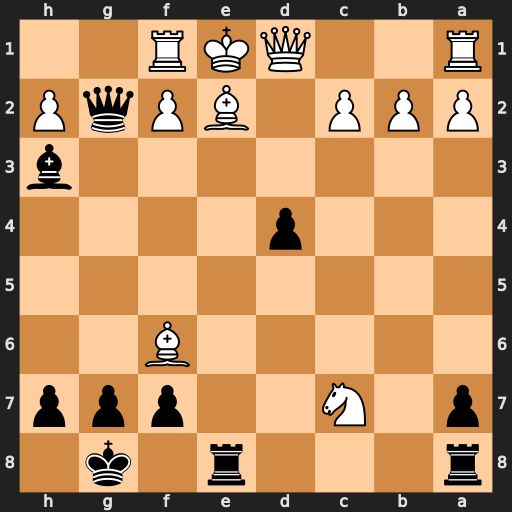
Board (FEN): r3r1k1/p1N2ppp/5B2/8/3p4/7b/PPP1BPqP/R2QKR2
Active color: b
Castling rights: Q
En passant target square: -
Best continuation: Qxf1+ Kd2 Qxf2